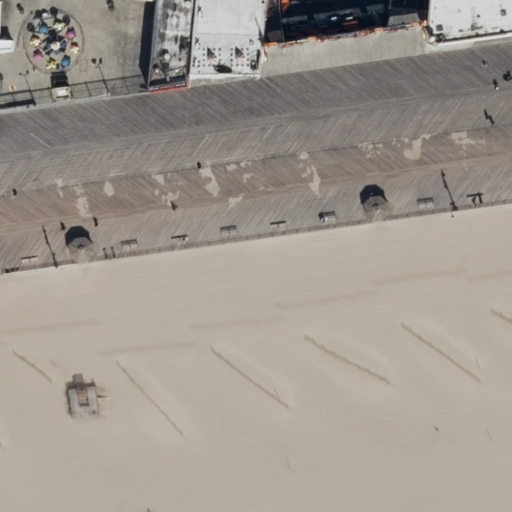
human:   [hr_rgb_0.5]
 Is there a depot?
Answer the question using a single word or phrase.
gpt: no

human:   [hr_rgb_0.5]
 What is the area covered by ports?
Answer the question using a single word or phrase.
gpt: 0m2

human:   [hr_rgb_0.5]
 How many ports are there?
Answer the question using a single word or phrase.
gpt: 0

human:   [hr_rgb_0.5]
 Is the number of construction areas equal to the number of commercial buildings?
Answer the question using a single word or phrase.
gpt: yes

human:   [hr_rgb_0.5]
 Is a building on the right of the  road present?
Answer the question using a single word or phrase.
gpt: yes

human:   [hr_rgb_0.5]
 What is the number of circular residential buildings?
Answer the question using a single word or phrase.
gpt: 0

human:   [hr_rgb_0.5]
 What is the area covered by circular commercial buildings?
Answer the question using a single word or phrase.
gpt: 0m2

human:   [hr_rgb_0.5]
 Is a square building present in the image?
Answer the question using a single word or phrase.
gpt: no

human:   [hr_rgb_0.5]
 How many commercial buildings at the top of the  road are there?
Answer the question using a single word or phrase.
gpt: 0

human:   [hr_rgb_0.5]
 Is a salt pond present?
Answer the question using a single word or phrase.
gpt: no

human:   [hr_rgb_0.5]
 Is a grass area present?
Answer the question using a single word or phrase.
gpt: no

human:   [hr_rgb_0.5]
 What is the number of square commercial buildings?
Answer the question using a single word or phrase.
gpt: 0

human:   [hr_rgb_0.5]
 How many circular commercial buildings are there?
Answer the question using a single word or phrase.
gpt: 0

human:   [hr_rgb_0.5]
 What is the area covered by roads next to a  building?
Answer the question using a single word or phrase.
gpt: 0m2

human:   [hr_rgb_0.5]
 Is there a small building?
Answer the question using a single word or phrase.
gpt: yes

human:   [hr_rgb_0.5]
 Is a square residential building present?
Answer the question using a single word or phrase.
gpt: no

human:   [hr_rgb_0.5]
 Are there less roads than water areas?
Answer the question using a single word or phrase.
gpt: no

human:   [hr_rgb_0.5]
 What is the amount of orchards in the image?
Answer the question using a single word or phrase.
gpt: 0

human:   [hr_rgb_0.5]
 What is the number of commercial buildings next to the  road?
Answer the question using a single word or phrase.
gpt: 0

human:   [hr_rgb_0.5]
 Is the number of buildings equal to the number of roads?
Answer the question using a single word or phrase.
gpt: no

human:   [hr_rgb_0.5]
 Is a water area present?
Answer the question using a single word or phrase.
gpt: no

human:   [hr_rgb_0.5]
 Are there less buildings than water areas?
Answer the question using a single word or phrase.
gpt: no

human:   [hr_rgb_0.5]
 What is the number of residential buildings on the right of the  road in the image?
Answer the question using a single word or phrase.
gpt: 1

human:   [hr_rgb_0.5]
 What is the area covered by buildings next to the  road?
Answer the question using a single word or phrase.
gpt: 243m2

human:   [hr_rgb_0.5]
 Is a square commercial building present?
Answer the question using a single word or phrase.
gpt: no

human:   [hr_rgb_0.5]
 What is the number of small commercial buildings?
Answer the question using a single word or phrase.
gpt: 0

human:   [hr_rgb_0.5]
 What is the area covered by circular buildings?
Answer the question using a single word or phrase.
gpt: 0m2

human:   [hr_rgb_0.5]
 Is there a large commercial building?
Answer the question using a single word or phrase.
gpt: no

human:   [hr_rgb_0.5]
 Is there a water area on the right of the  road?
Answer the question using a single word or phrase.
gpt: no

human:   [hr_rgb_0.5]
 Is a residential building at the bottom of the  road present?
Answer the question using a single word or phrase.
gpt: no

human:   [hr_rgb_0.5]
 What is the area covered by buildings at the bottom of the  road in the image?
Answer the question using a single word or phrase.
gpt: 0m2

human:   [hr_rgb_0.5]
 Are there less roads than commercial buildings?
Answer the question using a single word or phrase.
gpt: no

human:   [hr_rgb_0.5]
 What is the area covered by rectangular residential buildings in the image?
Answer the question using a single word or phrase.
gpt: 125m2

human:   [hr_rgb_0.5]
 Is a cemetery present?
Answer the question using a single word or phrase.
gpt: no

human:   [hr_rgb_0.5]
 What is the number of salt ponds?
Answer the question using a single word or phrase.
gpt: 0

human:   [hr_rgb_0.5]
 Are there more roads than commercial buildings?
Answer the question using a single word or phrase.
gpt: yes